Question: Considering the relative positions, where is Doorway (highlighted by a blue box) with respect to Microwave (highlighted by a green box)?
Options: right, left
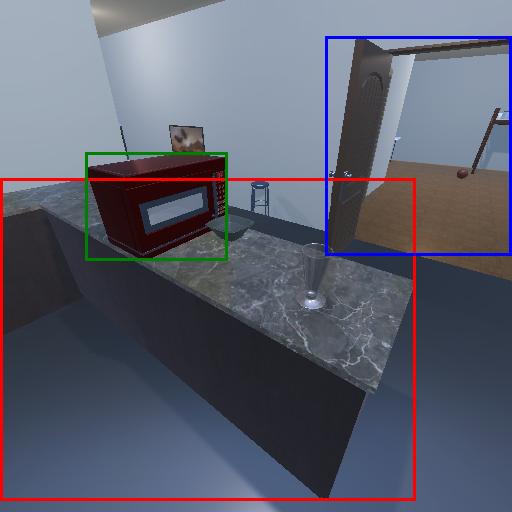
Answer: right